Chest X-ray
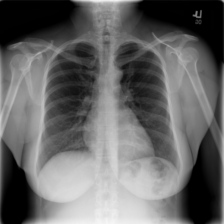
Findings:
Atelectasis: negative
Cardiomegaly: negative
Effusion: negative
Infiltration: negative
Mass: negative
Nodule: negative
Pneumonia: negative
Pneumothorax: negative
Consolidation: negative
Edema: negative
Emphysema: negative
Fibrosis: negative
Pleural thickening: negative
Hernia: negative